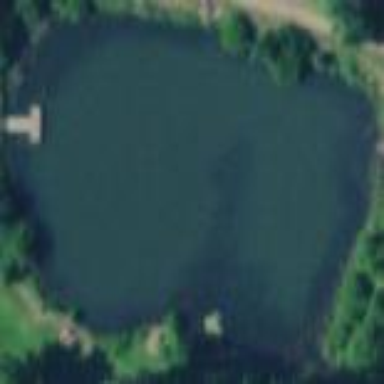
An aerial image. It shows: Pond surrounded by natural water.